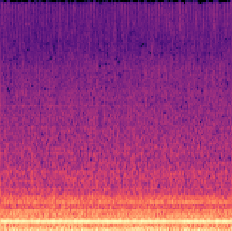
Sound class: Helicopter